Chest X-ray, AP view. Patient: 66 years old, sex F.
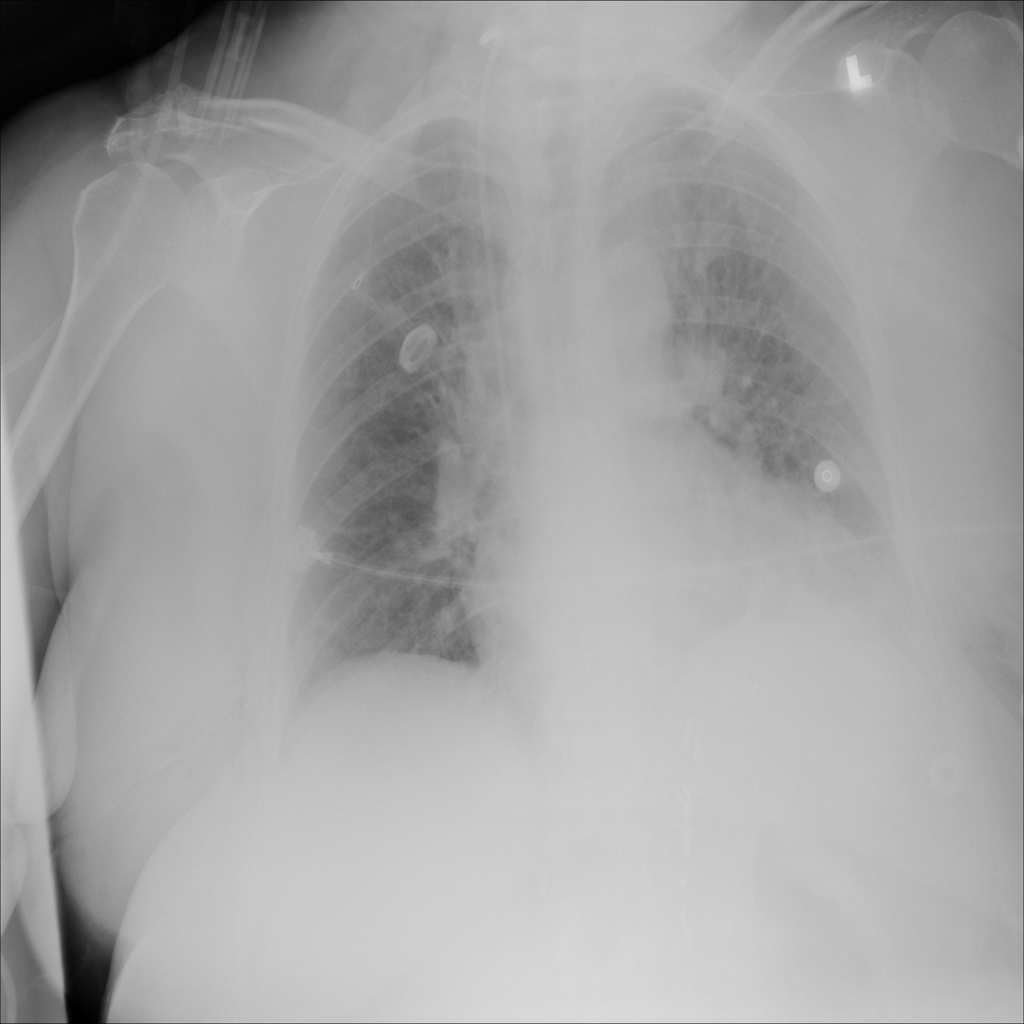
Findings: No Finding